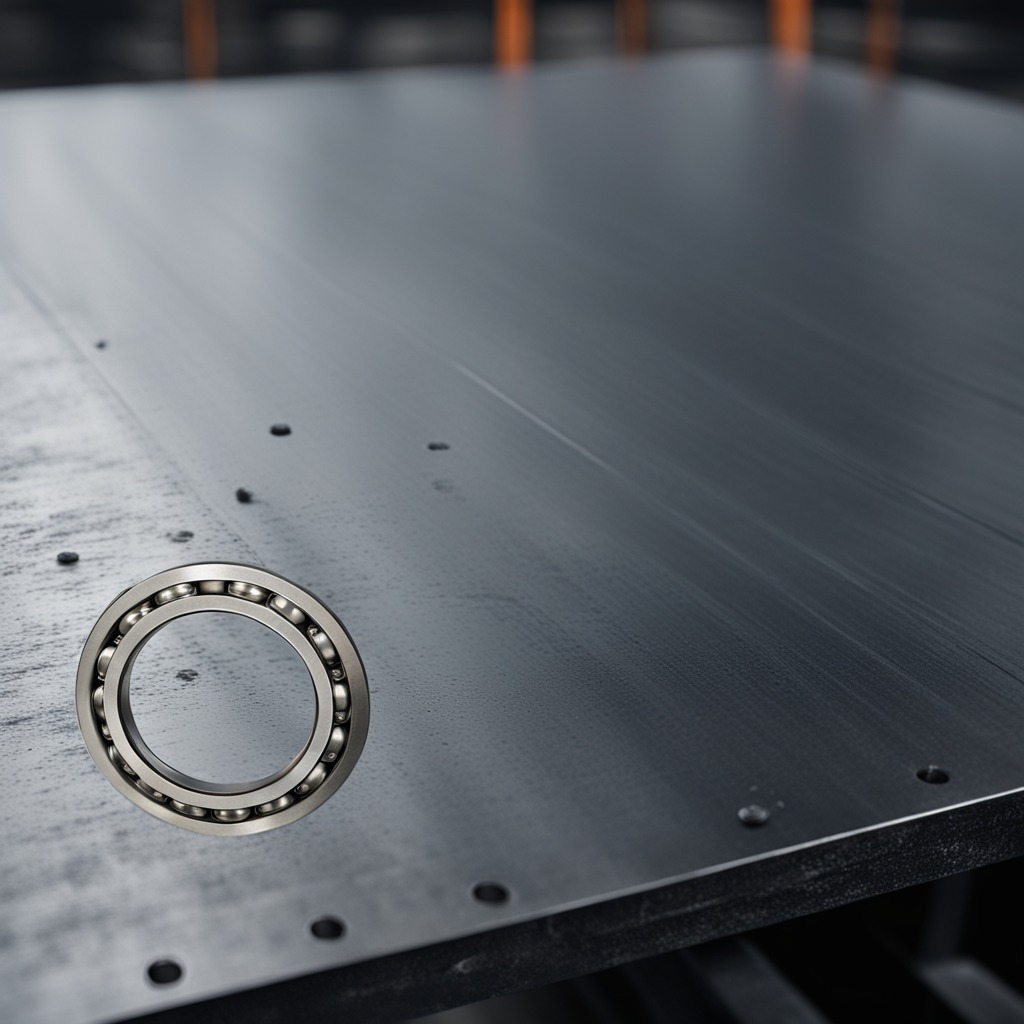
A metal ball bearing lies on the cold steel table in a mining workshop gritty textures.